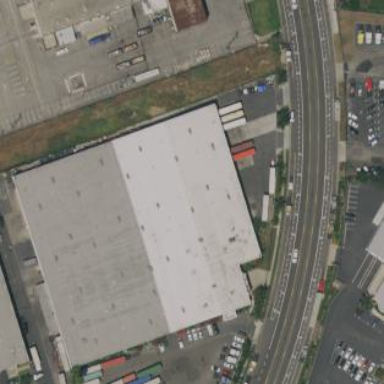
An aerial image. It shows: Industrial building.